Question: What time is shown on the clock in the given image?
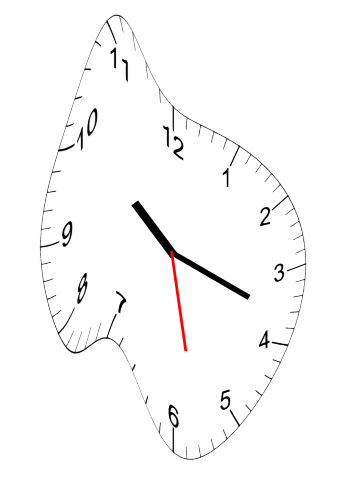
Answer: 10:18:28